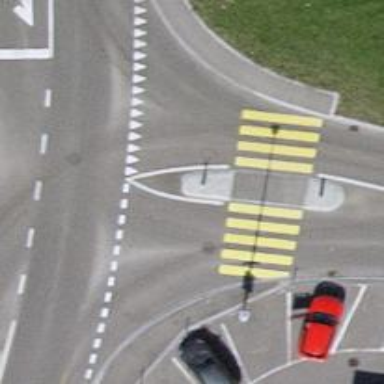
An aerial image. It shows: Uncontrolled zebra crossing with central island.